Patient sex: F
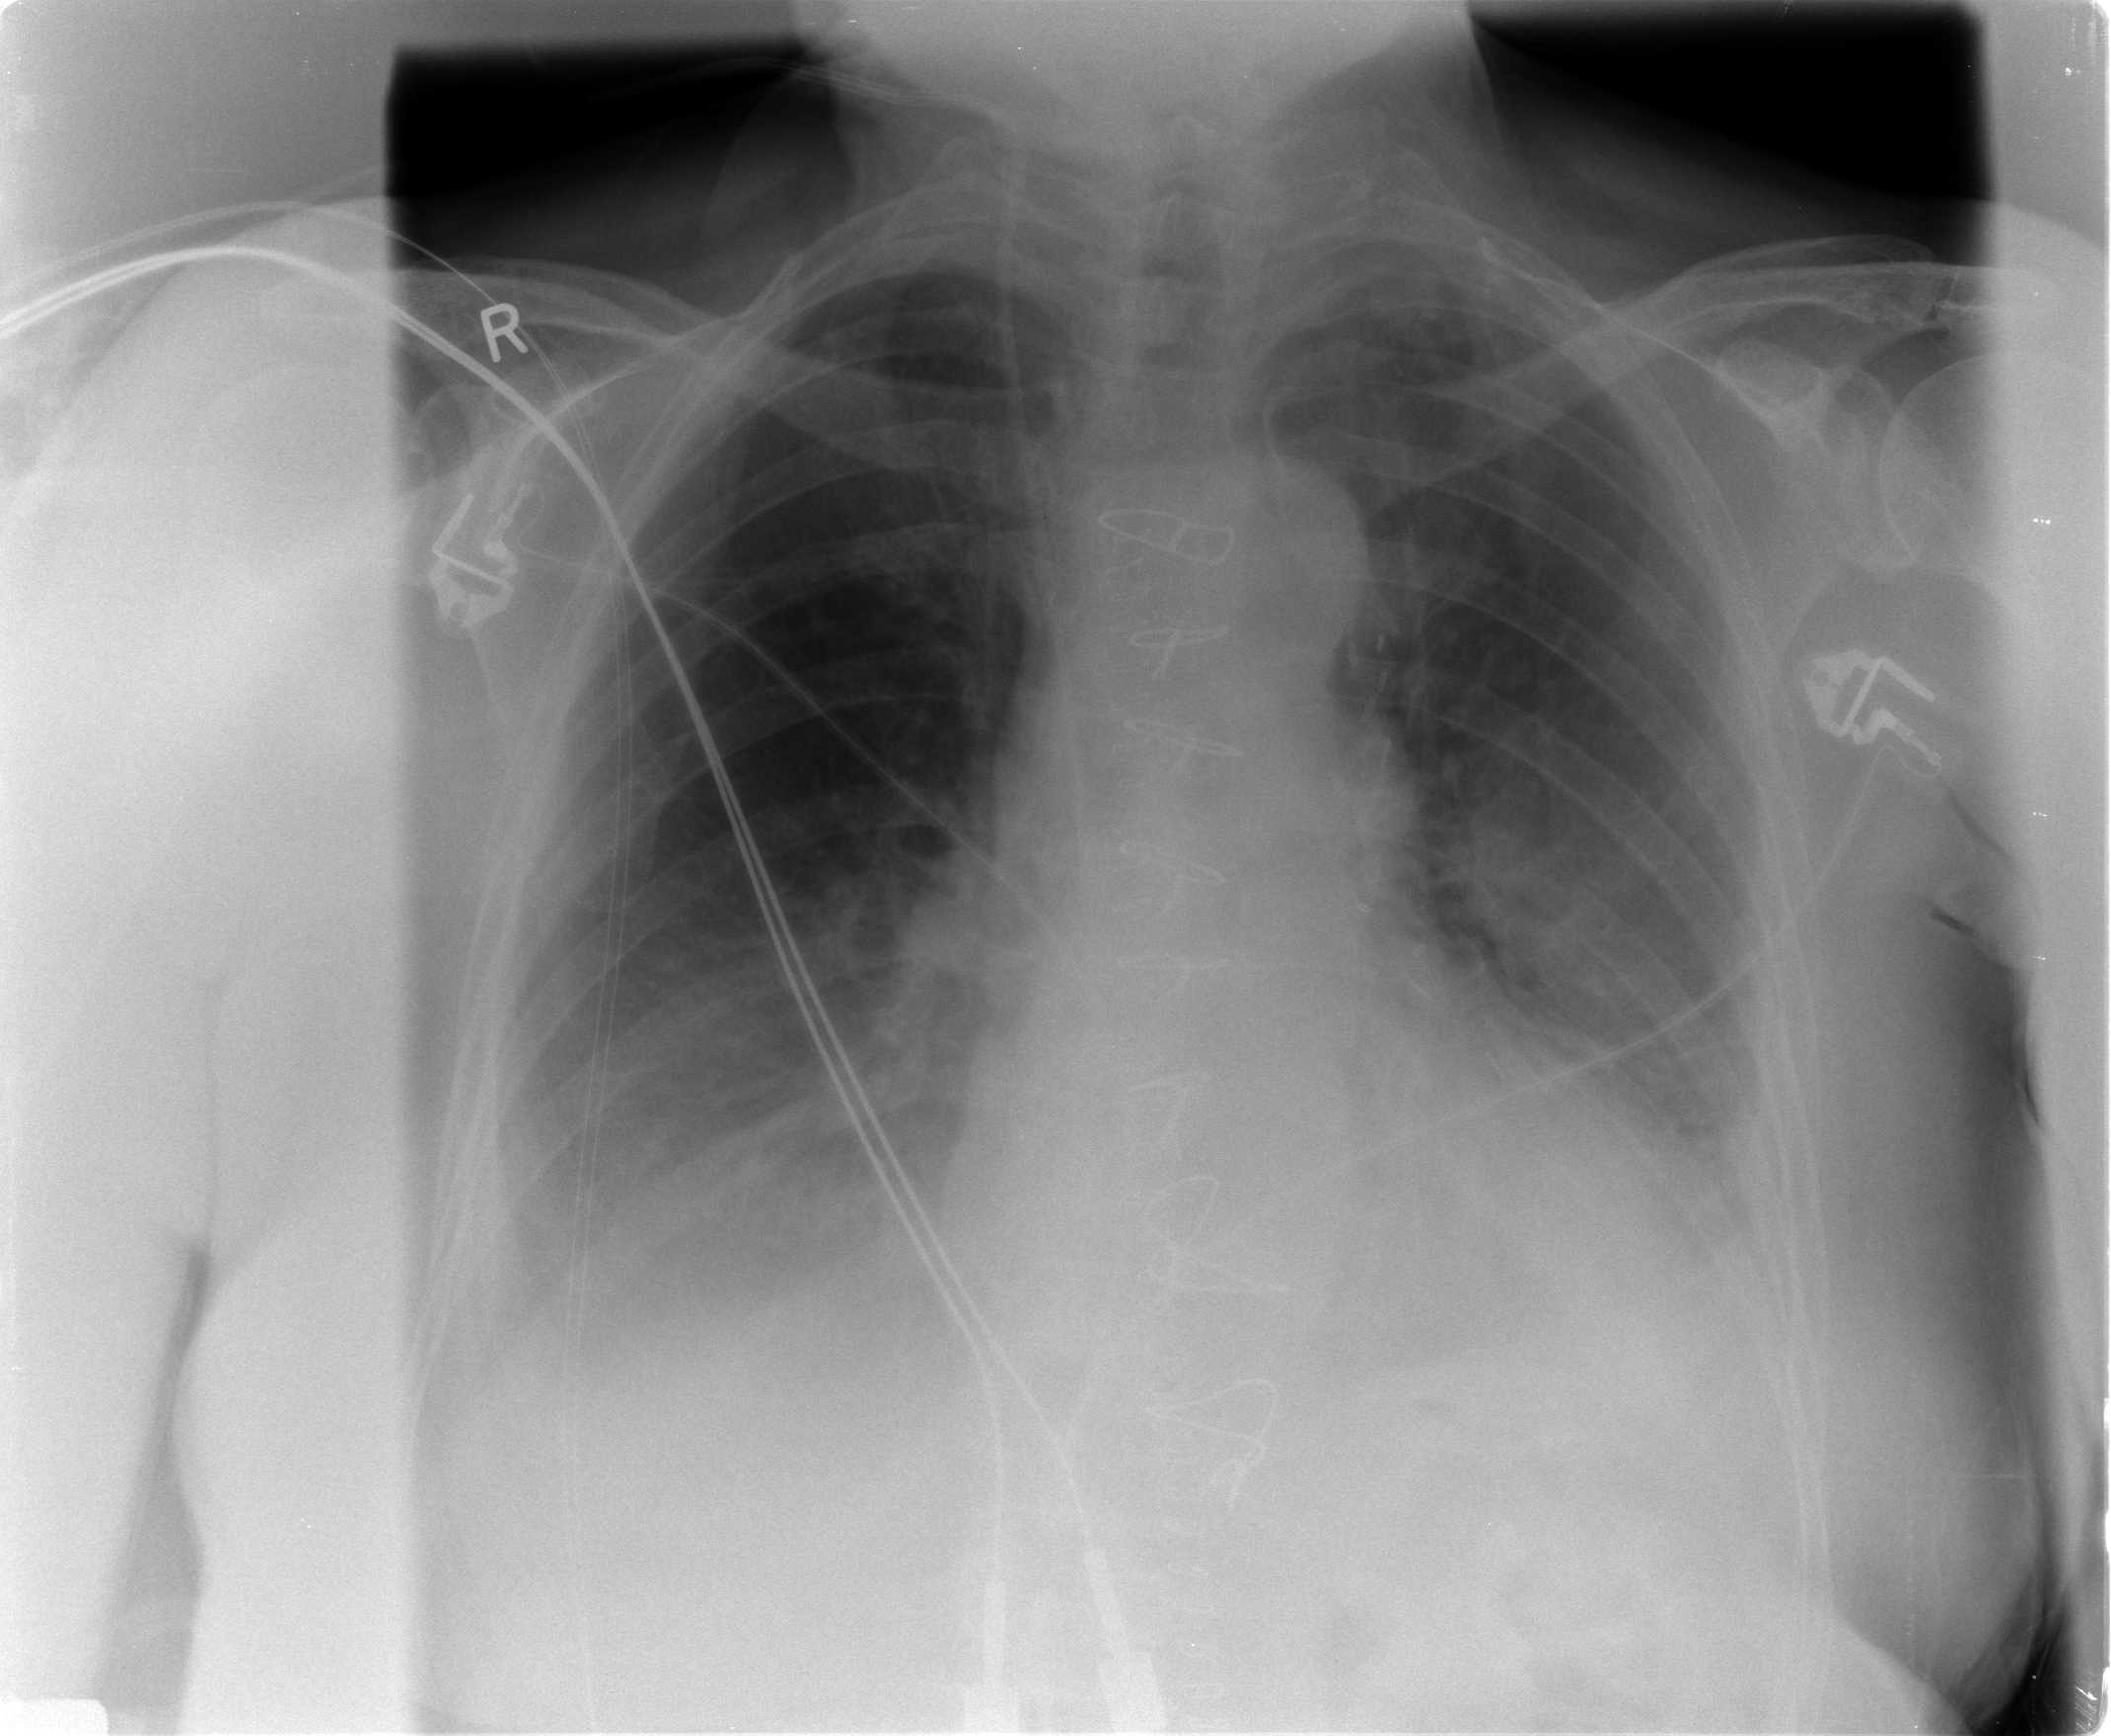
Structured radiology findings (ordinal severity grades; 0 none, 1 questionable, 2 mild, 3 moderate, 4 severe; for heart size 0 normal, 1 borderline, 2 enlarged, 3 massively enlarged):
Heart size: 1
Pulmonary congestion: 1
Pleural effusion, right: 3
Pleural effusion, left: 2
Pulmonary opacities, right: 2
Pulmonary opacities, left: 2
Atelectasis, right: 2
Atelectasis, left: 2